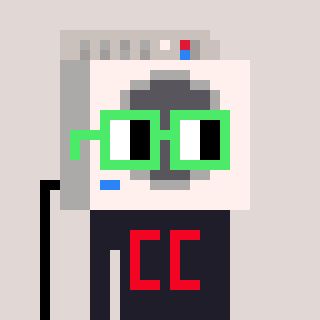
a pixel art character with square light green glasses, a washing machine-shaped head and a grayscale-colored body on a warm background